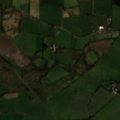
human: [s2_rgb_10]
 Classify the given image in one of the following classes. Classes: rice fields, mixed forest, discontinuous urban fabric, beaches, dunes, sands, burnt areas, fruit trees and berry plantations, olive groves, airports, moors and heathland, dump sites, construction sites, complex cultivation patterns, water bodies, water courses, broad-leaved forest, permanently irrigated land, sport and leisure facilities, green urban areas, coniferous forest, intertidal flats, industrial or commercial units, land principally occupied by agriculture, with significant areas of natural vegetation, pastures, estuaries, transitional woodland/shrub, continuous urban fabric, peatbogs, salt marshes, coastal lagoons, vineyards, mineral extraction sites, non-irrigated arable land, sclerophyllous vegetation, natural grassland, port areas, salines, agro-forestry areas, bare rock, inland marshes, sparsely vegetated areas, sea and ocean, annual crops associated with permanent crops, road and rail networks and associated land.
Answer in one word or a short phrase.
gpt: pastures, land principally occupied by agriculture, with significant areas of natural vegetation